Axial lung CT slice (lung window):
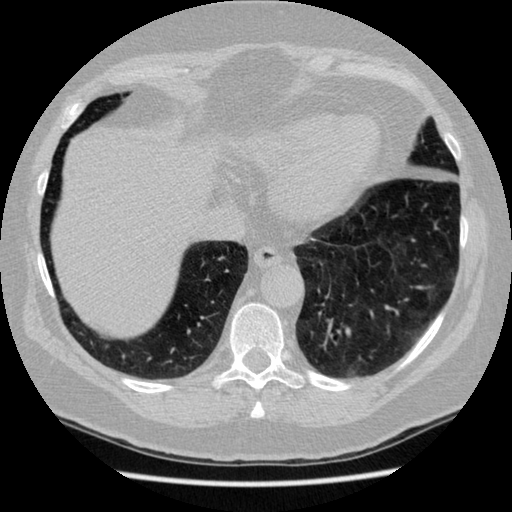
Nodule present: no